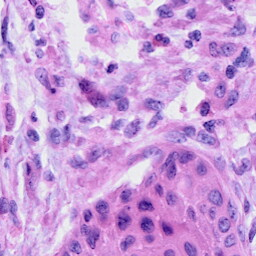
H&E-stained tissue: Cervix